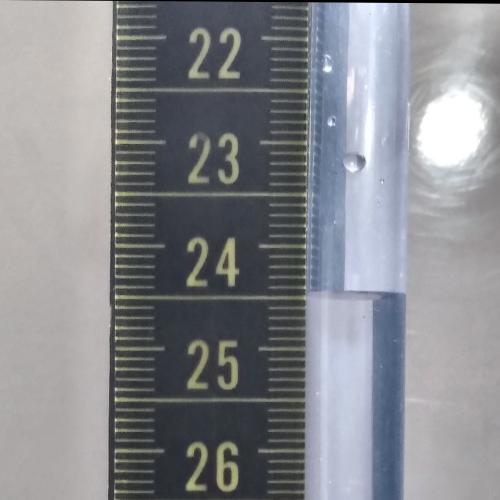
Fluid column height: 24.5 cm